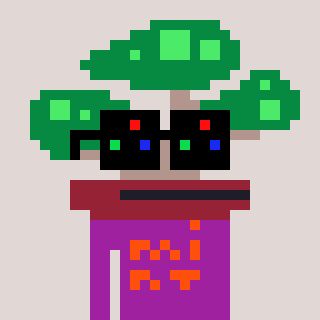
a pixel art character with square black sunglasses, a bonsai-shaped head and a magenta-colored body on a warm background